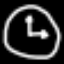
Label: clock